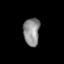
Tissue: lung
Cell type: Others
Senescence score: 0.2067
Nuclear area (px): 444
Mean DAPI intensity: 142.009